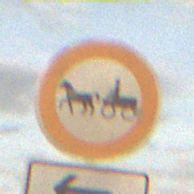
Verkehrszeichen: VerbotGespannfuhrwerke
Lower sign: RichtungsangabeDurchPfeile2
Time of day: SunriseSunset
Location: Outdoor (Nature)
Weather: PartlyCloudy
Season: NotSpecified
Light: Natural